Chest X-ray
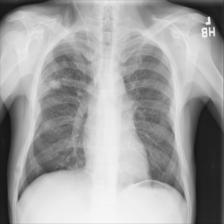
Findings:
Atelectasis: negative
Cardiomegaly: negative
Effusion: negative
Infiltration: positive
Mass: negative
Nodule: negative
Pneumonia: negative
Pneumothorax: negative
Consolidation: negative
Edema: negative
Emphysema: negative
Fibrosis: negative
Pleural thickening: negative
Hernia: negative